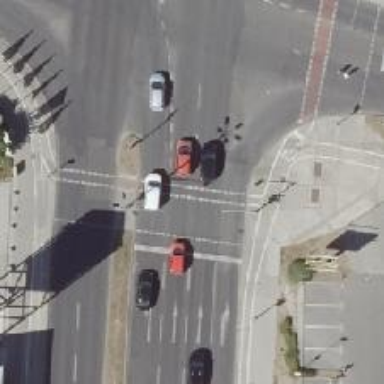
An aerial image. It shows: Crossing with traffic signals and pedestrian island.